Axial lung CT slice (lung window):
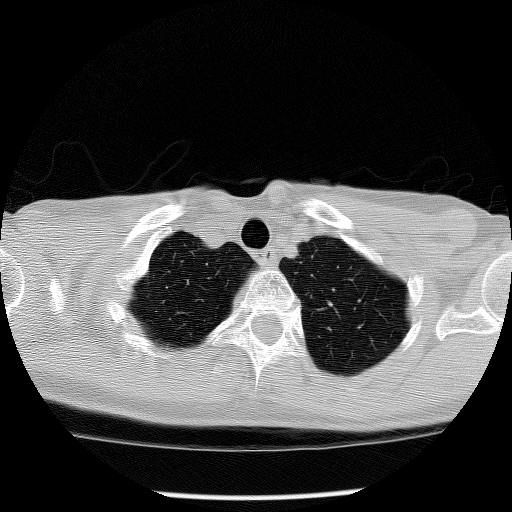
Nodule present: no